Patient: sex M, age 71
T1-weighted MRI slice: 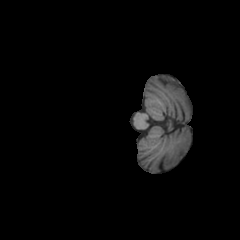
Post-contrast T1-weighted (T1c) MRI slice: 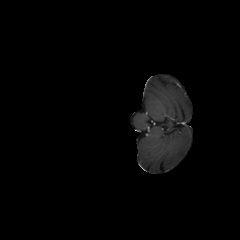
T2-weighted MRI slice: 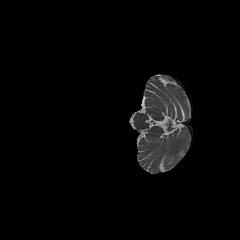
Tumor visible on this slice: no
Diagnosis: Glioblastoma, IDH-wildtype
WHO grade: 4